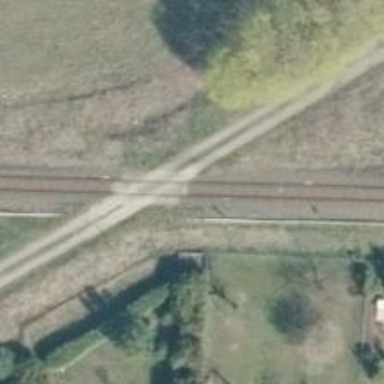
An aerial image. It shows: Level crossing with saltire markings.